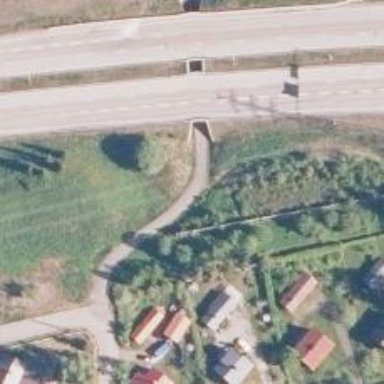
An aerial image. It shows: Cycle track alongside the road.